Interaction volume radius: 10 \u00c5
Interaction volume height: 15 \u00c5
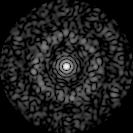
Disorder parameter: 0.8411